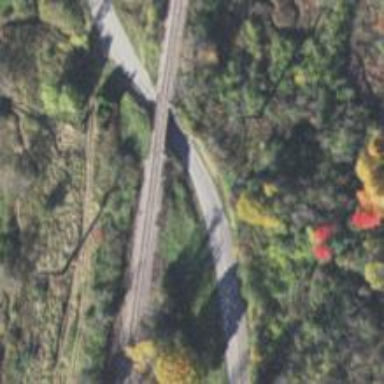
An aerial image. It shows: Railway bridge.